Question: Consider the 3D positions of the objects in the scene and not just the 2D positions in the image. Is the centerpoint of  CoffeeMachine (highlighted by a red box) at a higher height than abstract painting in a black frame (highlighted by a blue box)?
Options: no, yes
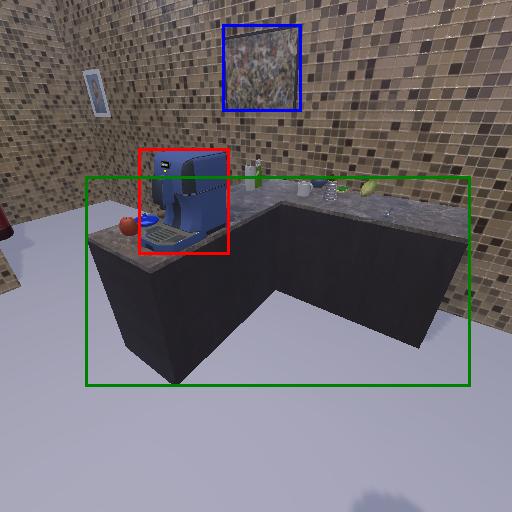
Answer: no